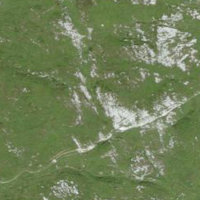
EUNIS habitat code: 26
Species observed at this site:
Geum montanum